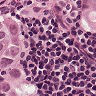
Metastatic tissue present: yes